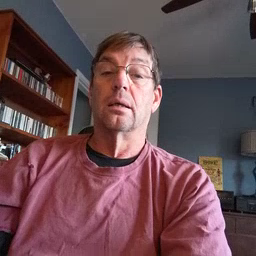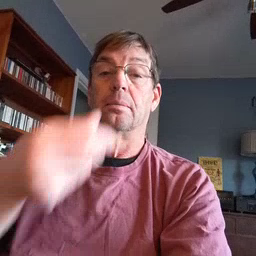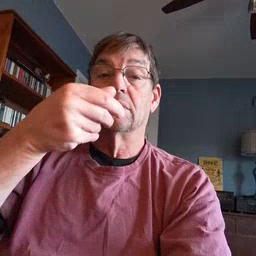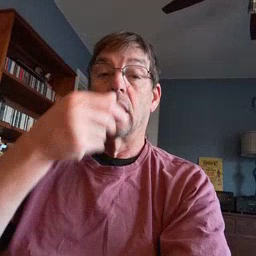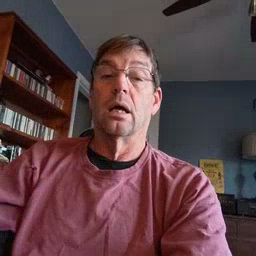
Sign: pizza